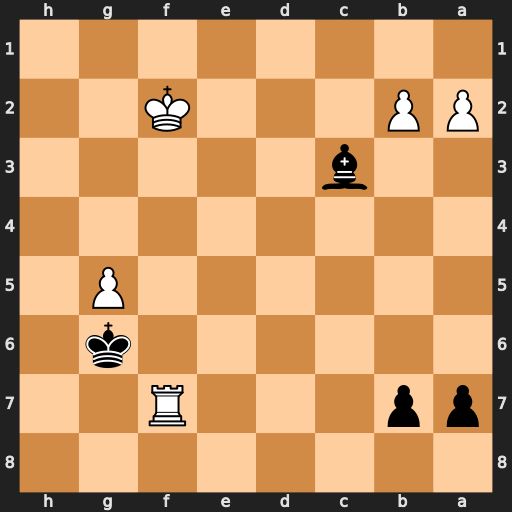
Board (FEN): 8/pp3R2/6k1/6P1/8/2b5/PP3K2/8
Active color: b
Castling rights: -
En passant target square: -
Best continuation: Bd4+ Kf3 Kxf7